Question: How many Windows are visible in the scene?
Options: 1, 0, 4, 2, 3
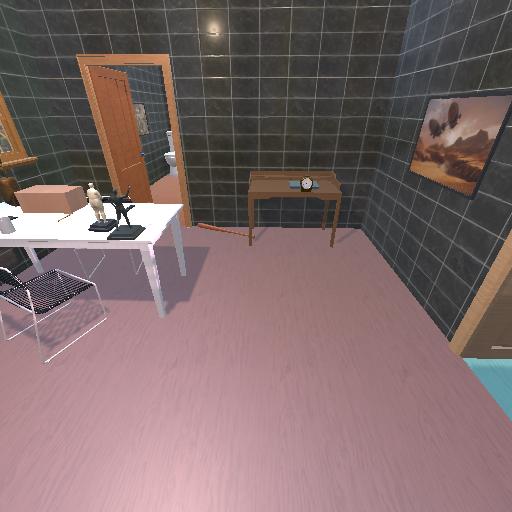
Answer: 1